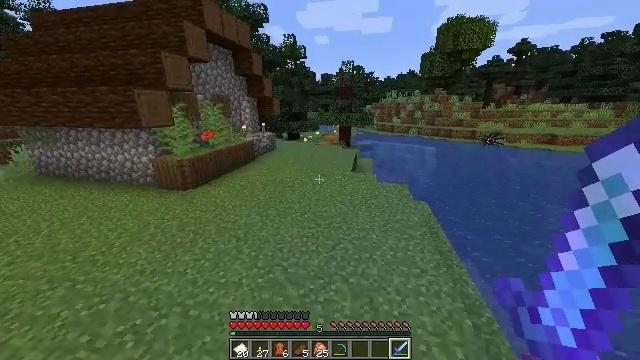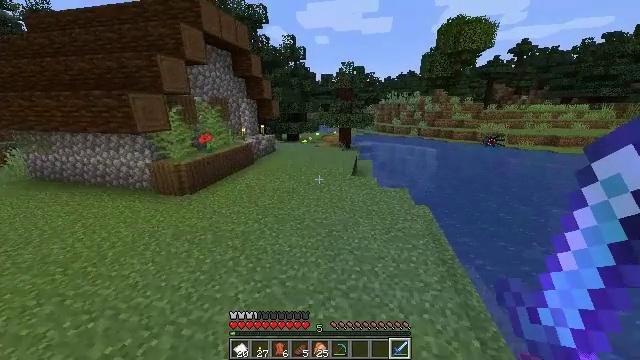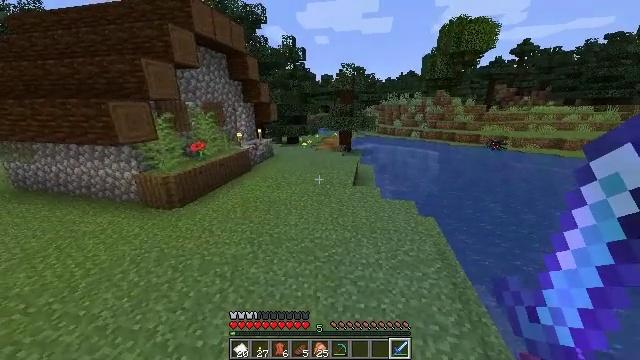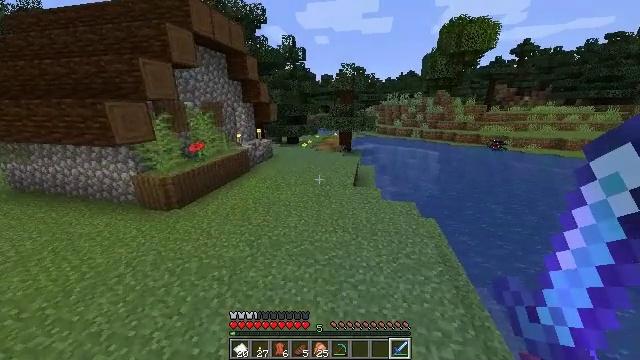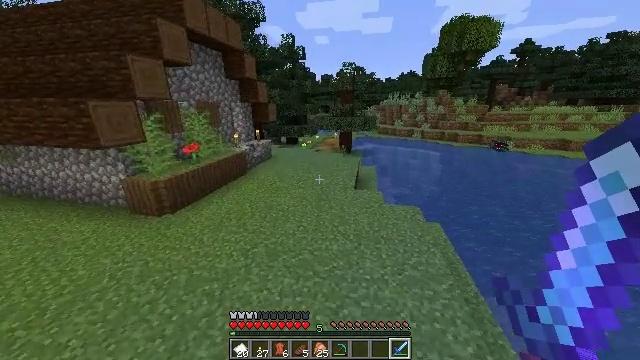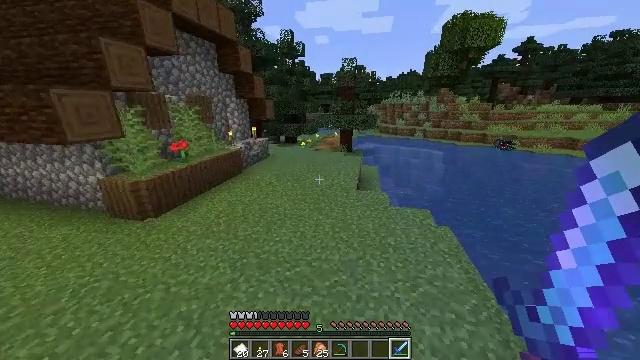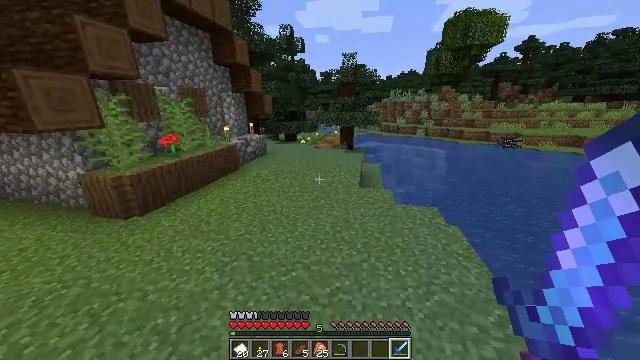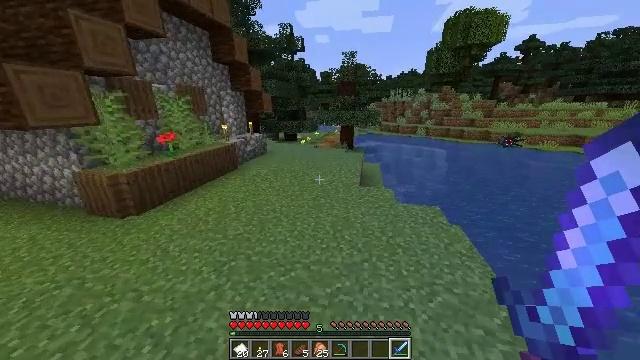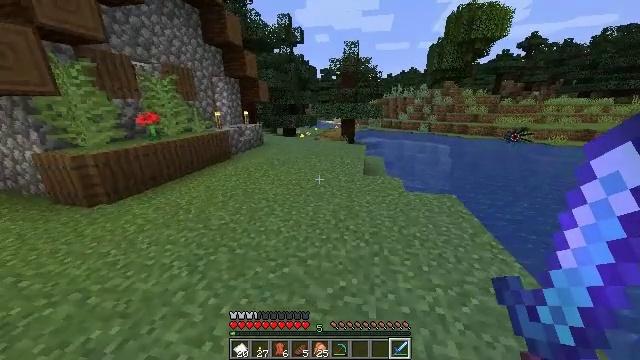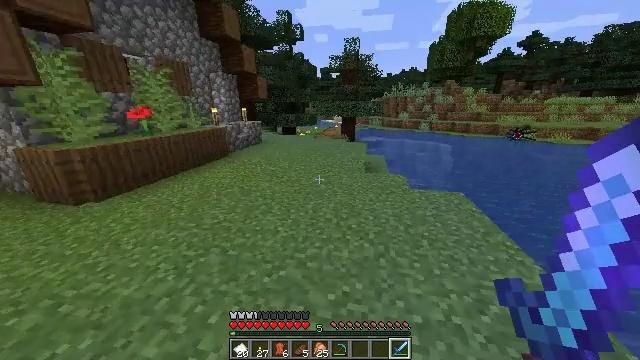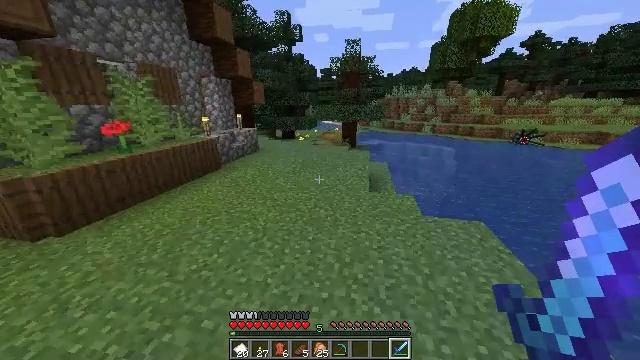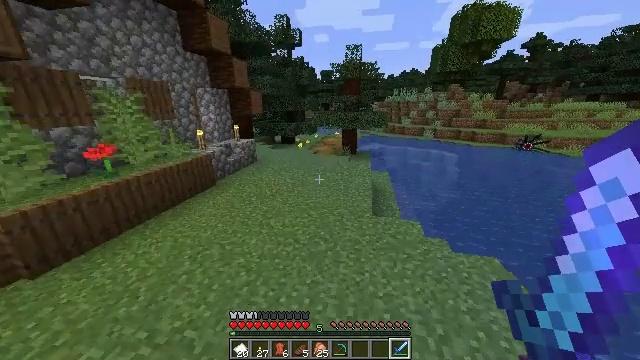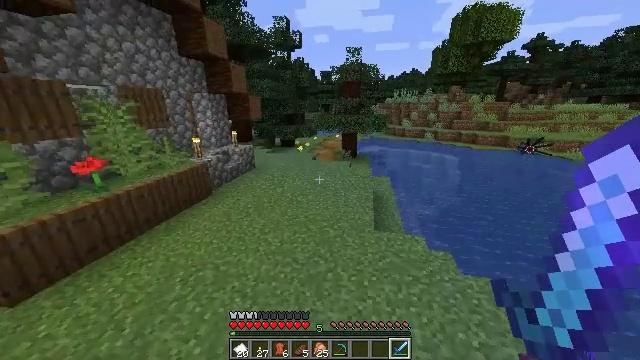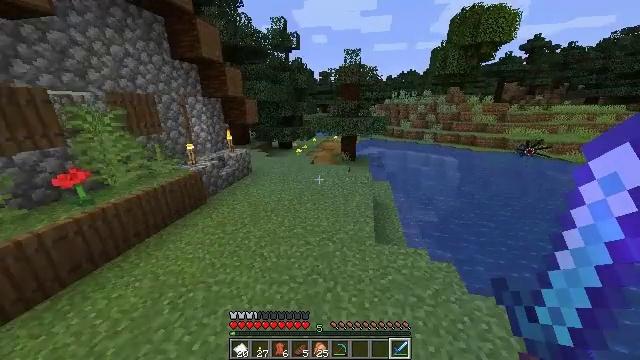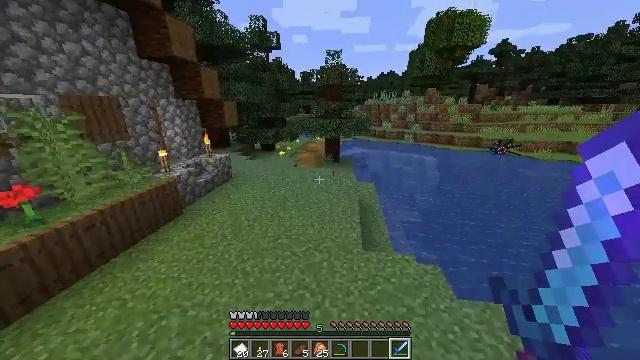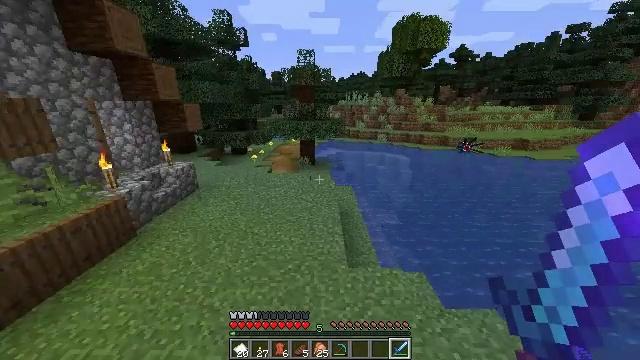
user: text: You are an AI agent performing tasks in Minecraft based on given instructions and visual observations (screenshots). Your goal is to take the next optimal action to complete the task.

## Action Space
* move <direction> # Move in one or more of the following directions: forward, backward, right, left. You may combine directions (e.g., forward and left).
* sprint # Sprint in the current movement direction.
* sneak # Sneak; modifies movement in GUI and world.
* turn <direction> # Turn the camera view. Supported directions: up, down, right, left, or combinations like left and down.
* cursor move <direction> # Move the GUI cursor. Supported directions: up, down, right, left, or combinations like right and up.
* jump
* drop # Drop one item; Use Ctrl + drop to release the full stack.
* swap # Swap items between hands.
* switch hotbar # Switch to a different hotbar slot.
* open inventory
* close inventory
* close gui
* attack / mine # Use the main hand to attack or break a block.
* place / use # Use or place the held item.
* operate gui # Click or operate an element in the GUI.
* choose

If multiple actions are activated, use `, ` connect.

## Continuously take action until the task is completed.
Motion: motion action
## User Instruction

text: Kill mobs.
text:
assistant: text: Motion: move forward, sprint, jump
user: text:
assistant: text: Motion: move forward, jump
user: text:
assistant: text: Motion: move forward, jump
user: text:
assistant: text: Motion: move forward, jump
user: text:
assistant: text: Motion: move forward, jump
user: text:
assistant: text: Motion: move forward, jump
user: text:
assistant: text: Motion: move forward, jump
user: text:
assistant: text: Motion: move forward, jump
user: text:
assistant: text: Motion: move forward, jump
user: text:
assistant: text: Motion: move forward, sprint, jump
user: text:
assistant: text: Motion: move forward, sprint, jump
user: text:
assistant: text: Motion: move forward, sprint, jump
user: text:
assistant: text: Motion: move forward, sprint, jump
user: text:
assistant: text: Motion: move forward, turn right, jump
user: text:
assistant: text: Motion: move forward, turn right, jump
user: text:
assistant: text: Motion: move forward, turn right
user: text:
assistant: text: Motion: move forward, turn right
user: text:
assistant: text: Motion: move forward, turn right
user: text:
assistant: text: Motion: move forward, turn right
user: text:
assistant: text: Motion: move forward, turn right
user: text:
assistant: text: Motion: move forward, turn right
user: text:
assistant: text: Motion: turn right
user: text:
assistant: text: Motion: turn right
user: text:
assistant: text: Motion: turn right
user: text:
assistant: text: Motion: turn right
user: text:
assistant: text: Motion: move left
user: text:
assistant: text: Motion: move left
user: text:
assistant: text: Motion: move left
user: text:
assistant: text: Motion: move left
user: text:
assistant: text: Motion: no_op